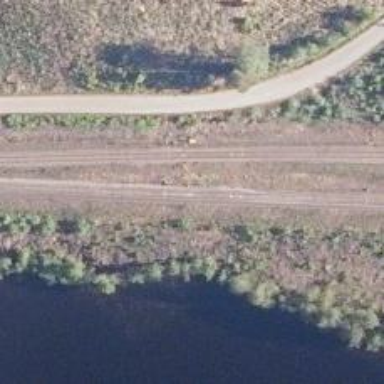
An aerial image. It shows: Railway signal.